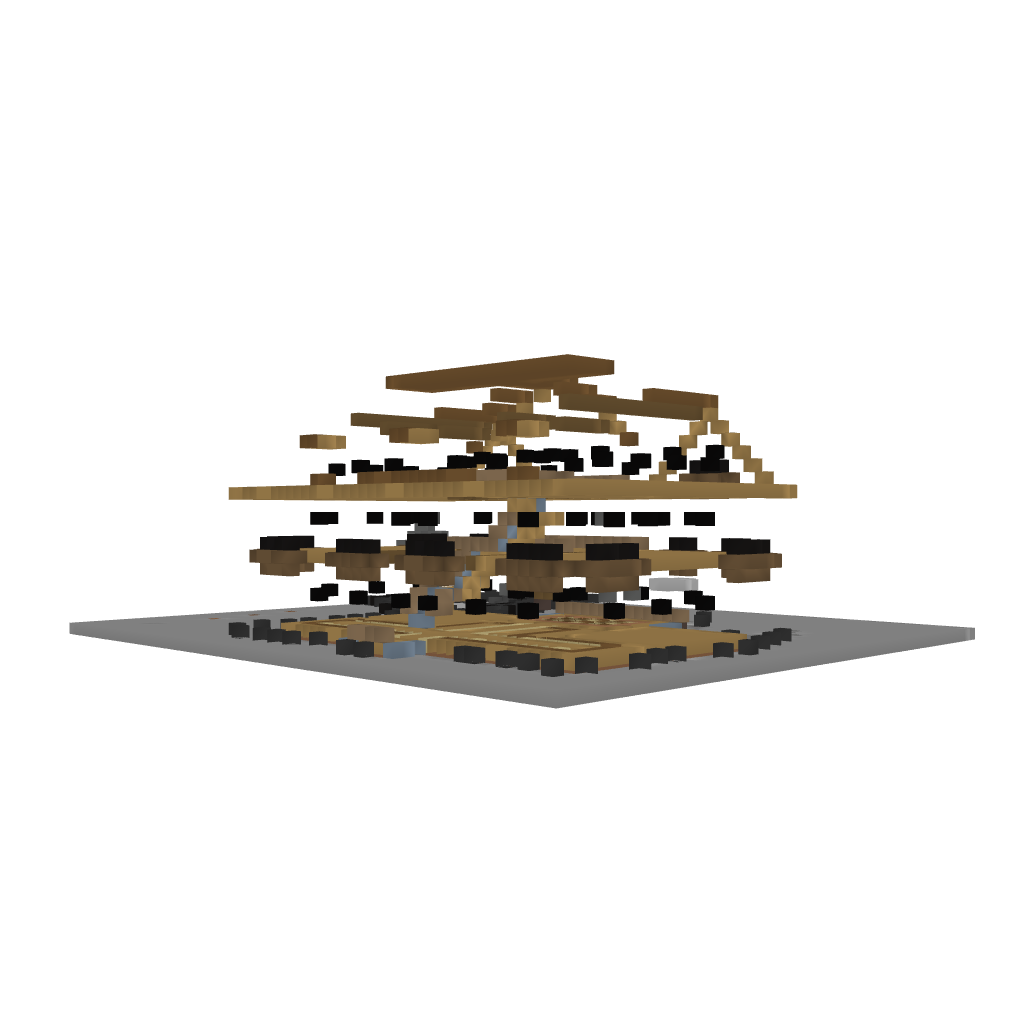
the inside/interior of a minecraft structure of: My House